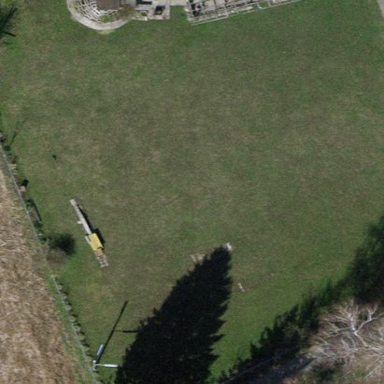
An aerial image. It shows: Grassy area enclosed by chain link fence.